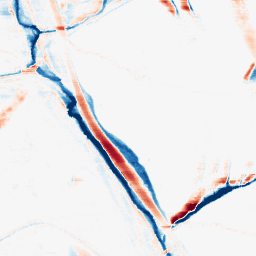
Category: morphological
Decomposition family: morphological_rect
Decomposition parameters: operation: average
width: 20
height: 5
Upsampling method: bicubic
Upsampling parameters: scale: 4
Upsampling scale: 4